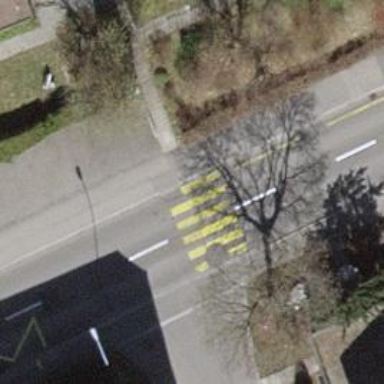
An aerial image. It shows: Unmarked road crossing.